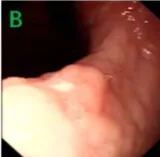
(A,B) Gastroscopy revealed multiple erosion and ulcer in gastric body and gastric angle.
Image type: endoscopy (gi_endoscopy)